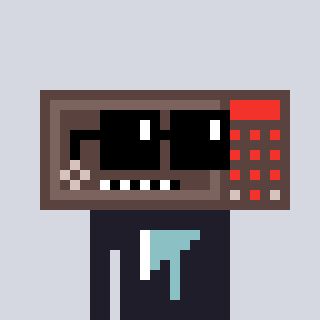
a pixel art character with square black sunglasses, a wallsafe-shaped head and a grayscale-colored body on a cool background